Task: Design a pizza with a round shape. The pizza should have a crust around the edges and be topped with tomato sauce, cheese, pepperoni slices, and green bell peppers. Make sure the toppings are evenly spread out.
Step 329:
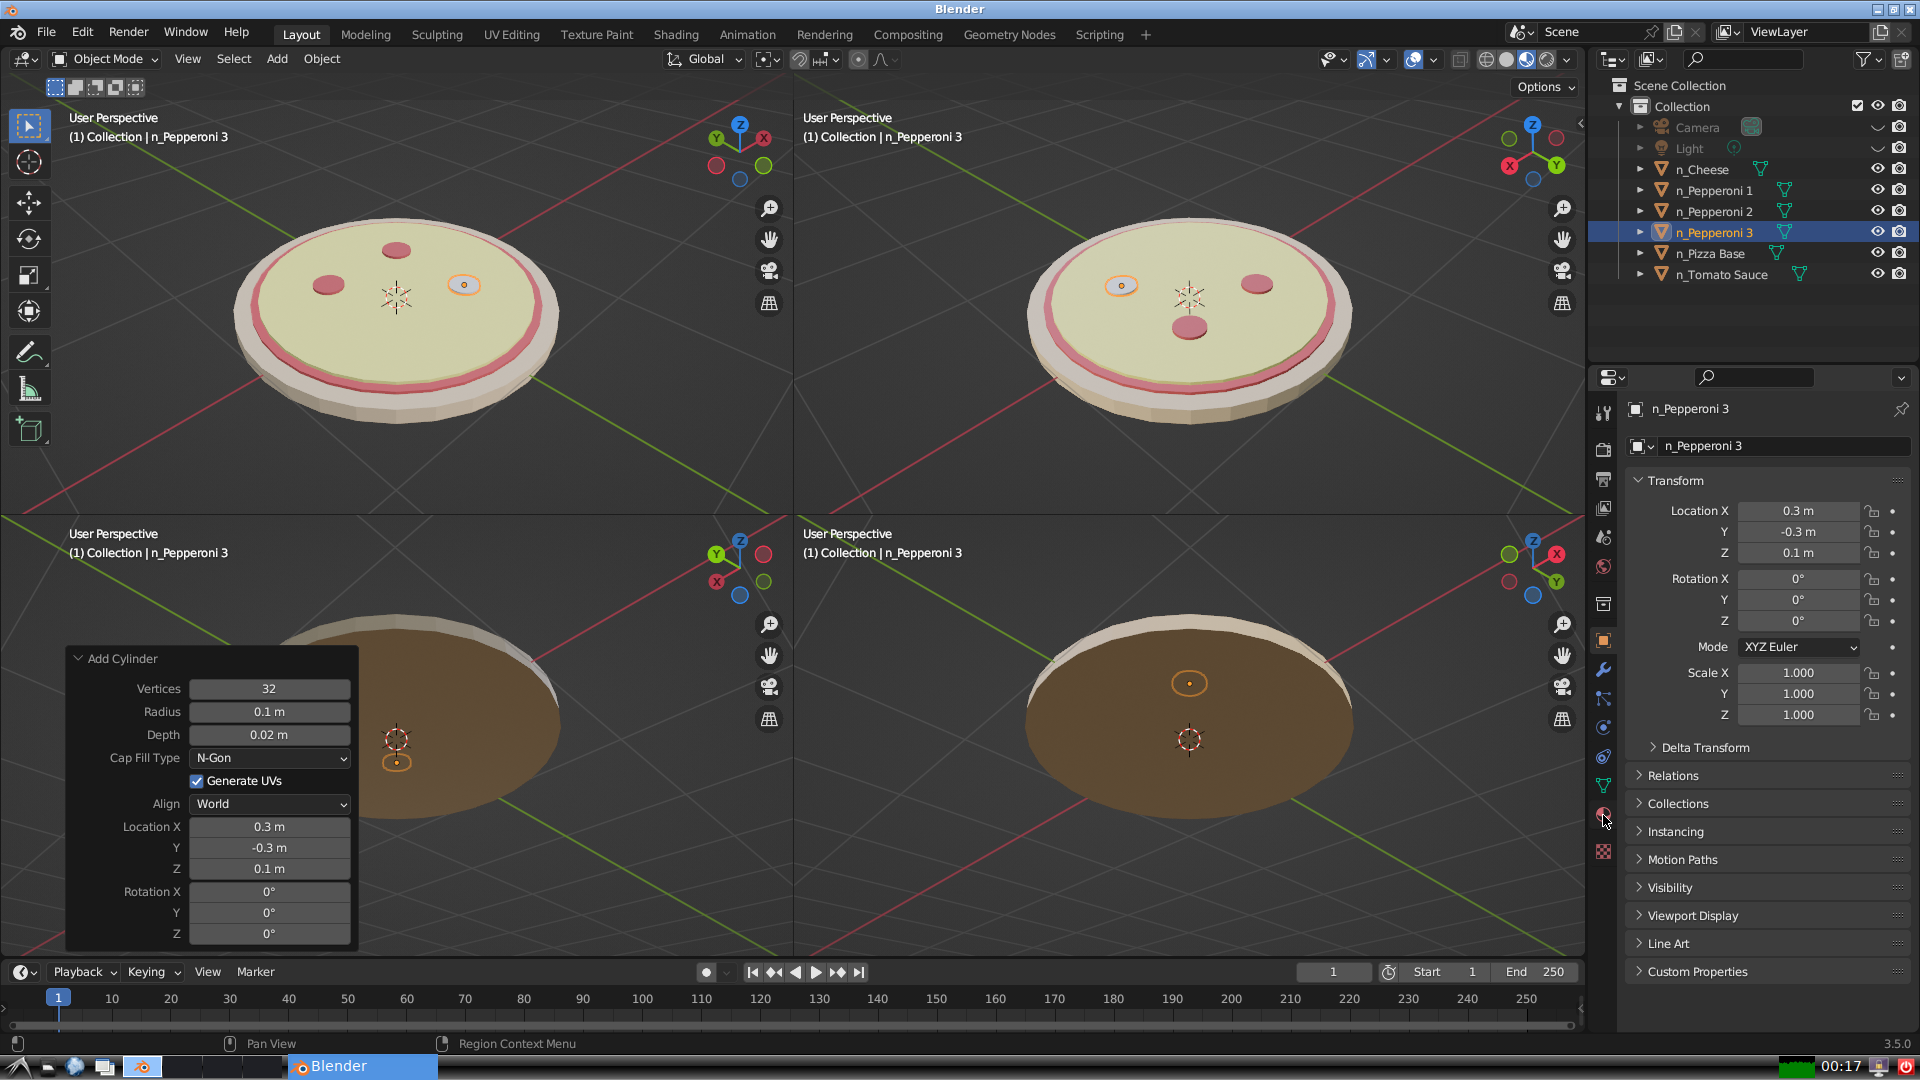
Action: click: no